Question: I need to create QR code from contact info which is in <URL> format. I need to encode the following field:
- - -
I can correctly create all 3 fields using <URL>. However it doesn't work with ZXing app on Android Emulator. I'm using this snippet:
'''
Intent i = new Intent("com.google.zxing.client.android.ENCODE");
Bundle data = new Bundle();
data.putString(Contacts.Intents.Insert.NAME, "name1");
data.putString("url", "http://www");
//data.putString(Contacts.Intents.Insert.POSTAL, "http://www");
data.putString(Contacts.Intents.Insert.NOTES, "xyz");
i.putExtra("ENCODE_TYPE", "CONTACT_TYPE");
i.putExtra("ENCODE_DATA", data);
startActivity(i);
'''
The result: ZXing app only encode the 'name' field.

Hopefully without dumping everything in name field.
ZXing seem to be the most popular.
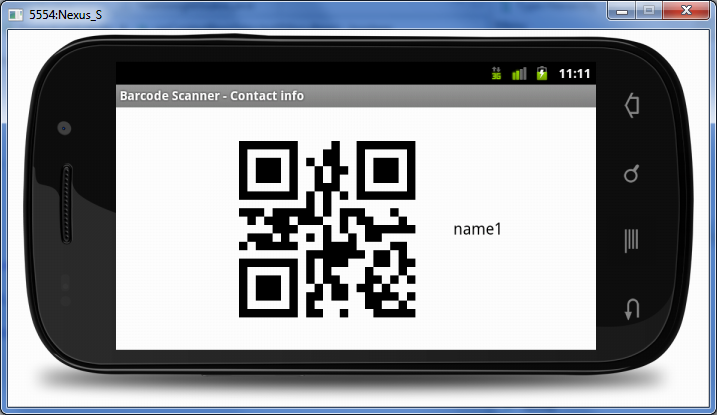
Answer: You're not doing anything wrong, it's that the Intent does not support a note or URL.